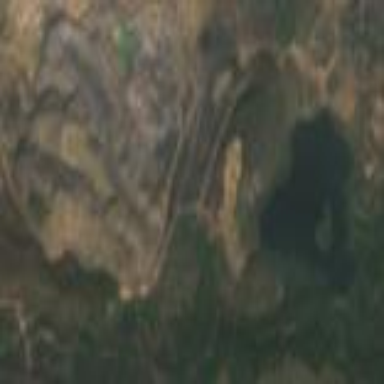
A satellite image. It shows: Quarry area.